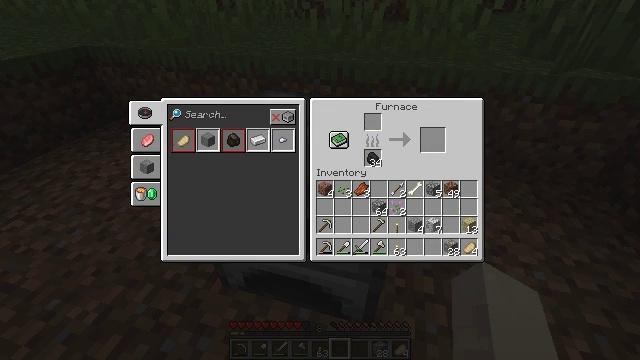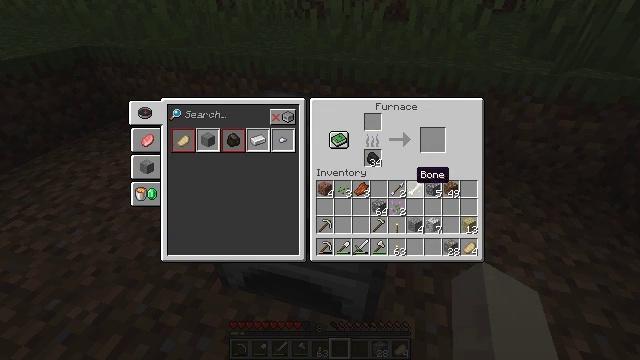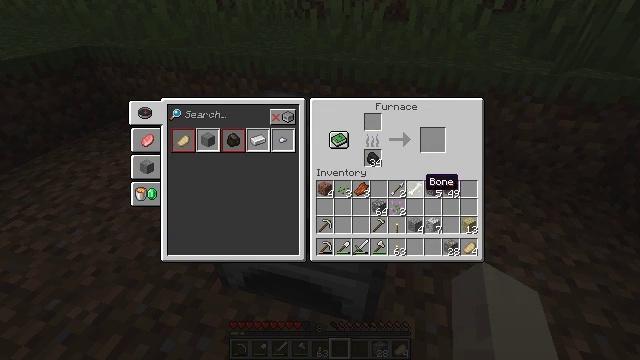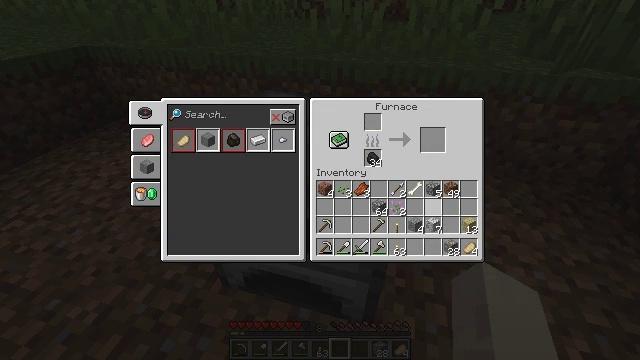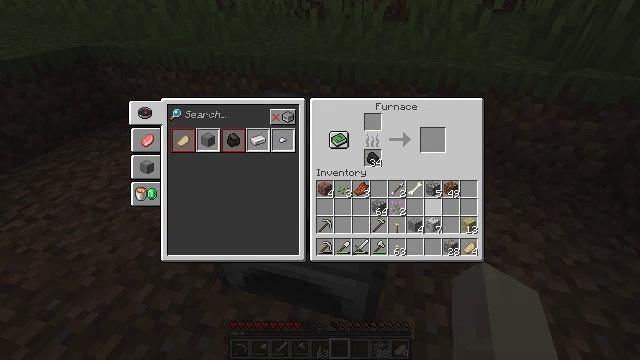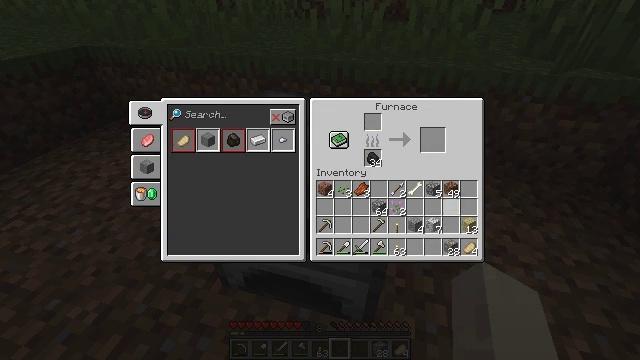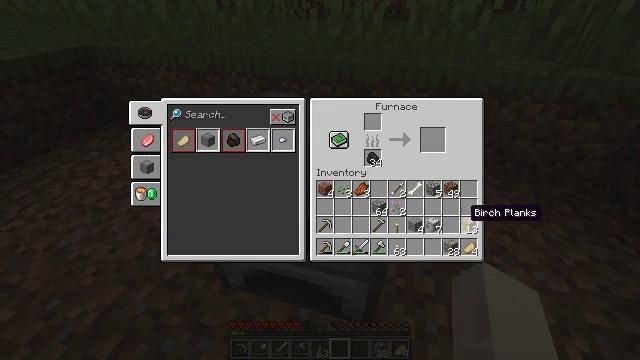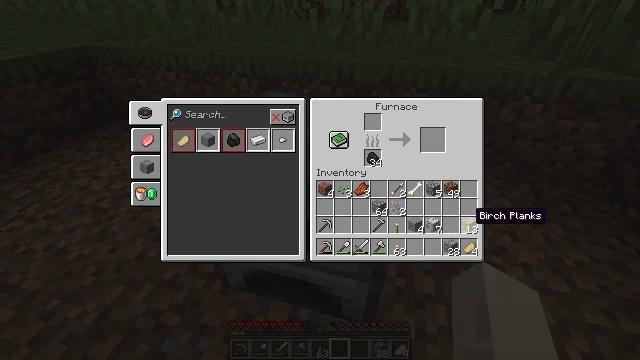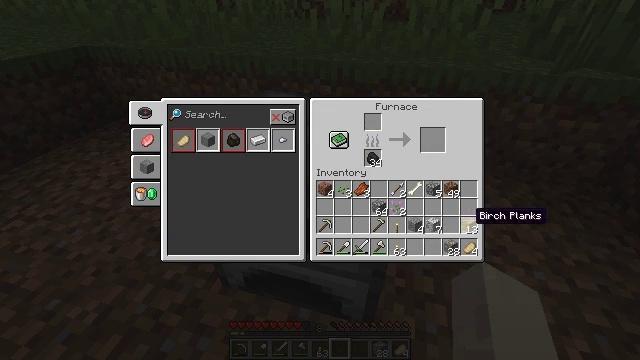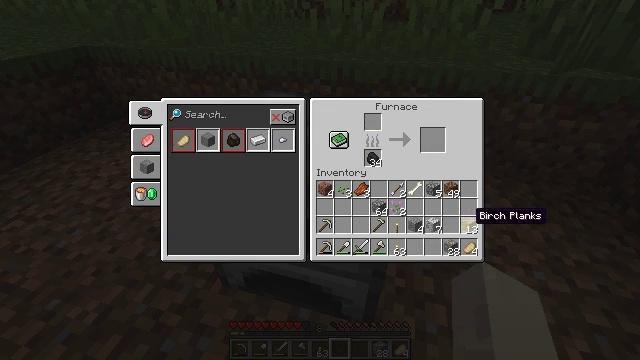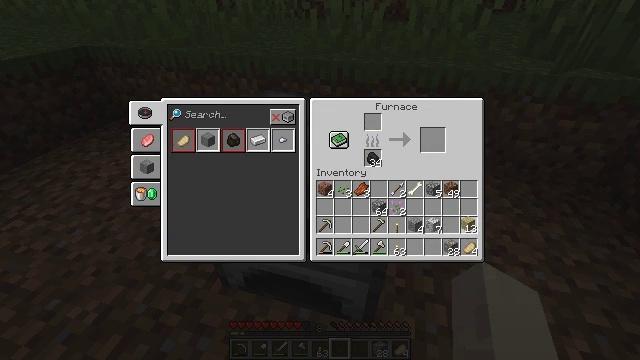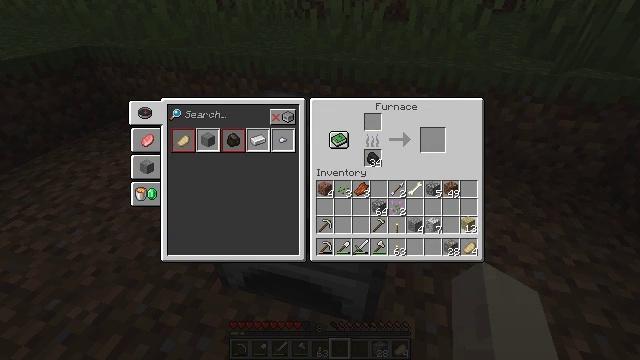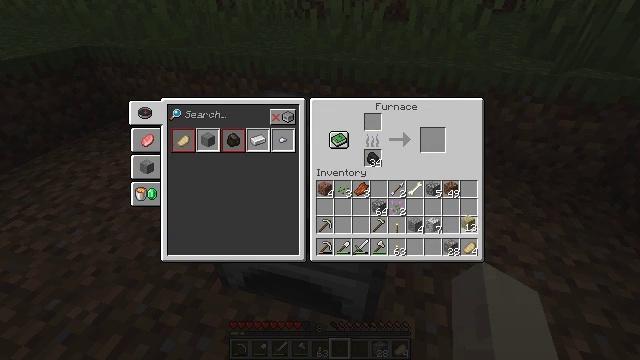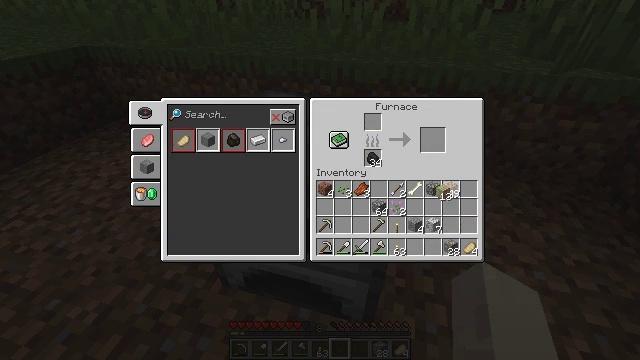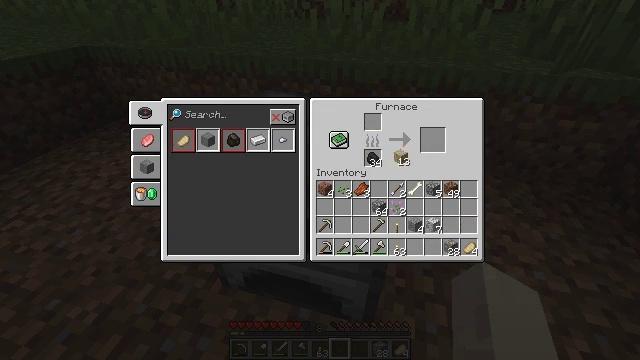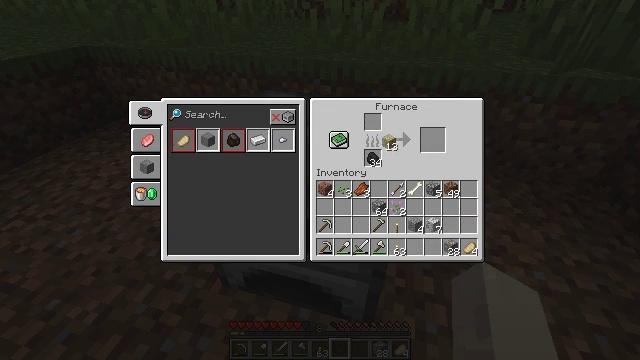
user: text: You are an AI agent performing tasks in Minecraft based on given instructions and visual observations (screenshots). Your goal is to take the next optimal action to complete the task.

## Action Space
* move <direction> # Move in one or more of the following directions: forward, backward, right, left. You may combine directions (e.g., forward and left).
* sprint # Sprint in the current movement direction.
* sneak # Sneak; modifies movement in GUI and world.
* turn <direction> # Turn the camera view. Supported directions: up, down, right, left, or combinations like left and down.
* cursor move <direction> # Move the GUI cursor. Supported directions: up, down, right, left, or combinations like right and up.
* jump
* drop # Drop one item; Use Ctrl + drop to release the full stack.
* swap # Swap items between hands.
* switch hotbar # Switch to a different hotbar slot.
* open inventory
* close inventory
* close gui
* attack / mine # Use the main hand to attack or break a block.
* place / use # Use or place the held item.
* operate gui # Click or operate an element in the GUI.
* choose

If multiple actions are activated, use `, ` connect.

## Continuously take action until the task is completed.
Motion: motion action
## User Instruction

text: Break the grass block.
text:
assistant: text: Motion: no_op
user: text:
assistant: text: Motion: cursor move right and down
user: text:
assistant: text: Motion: cursor move right and down
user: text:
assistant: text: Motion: cursor move right and down
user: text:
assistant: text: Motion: cursor move right and down
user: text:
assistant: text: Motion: cursor move right
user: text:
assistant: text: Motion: no_op
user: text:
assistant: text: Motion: no_op
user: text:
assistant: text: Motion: no_op
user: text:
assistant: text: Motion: operate gui
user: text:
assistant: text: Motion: operate gui
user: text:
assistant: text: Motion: operate gui
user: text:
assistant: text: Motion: cursor move left and up
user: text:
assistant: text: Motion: cursor move left and up
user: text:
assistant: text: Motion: cursor move left and up
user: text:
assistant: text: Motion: no_op
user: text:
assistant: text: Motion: no_op
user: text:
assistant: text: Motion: no_op
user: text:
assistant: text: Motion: no_op
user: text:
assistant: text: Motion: operate gui
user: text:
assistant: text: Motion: operate gui
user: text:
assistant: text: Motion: operate gui
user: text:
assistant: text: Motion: no_op
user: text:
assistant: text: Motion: no_op
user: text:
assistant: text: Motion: cursor move right and down
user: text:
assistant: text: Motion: cursor move right
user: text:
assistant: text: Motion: cursor move right
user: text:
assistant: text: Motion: no_op
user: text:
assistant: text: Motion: cursor move right
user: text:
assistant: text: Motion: cursor move right